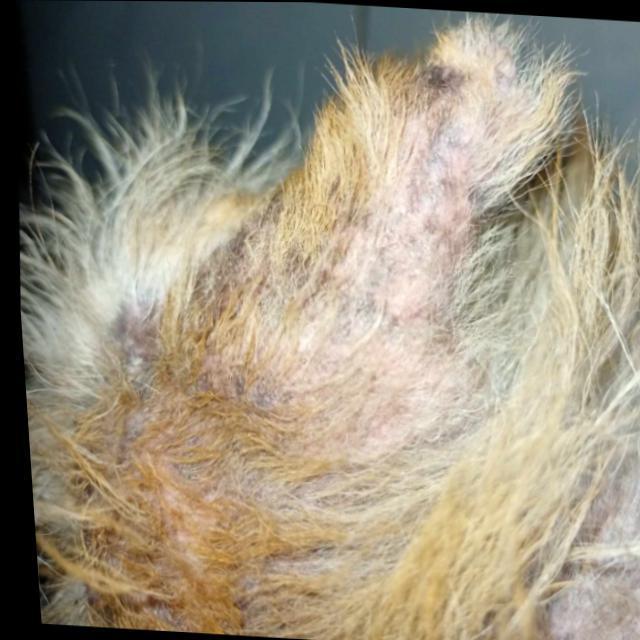
Canine demodicosis (Demodex mange) — caused by Demodex canis mites. Presents with alopecia, follicular papules, pustules, and comedones. Often localized on face and forelimbs.